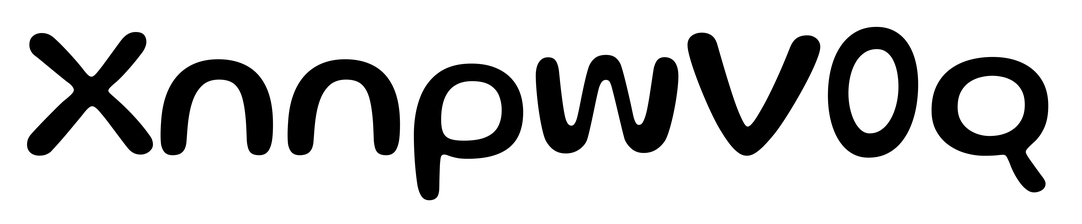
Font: Gluten_Regular